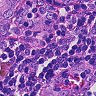
Metastatic tissue present: yes